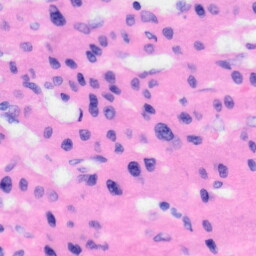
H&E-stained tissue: Liver